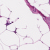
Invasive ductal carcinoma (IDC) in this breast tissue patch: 0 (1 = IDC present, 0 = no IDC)